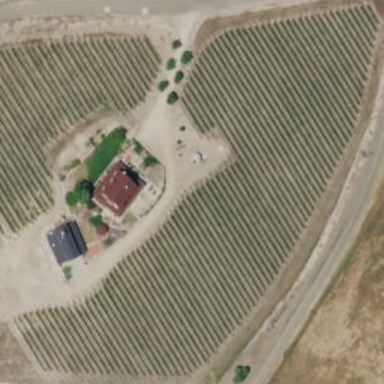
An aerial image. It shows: Vineyard growing grapes.